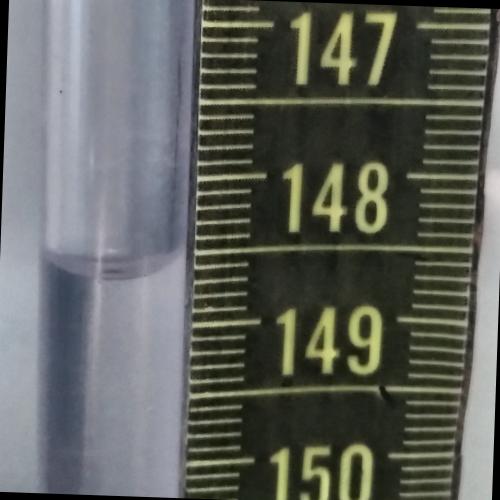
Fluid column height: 148.6 cm